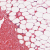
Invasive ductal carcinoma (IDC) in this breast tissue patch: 0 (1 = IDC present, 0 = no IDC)